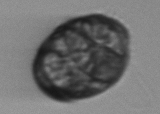
Label: Margalefidinium